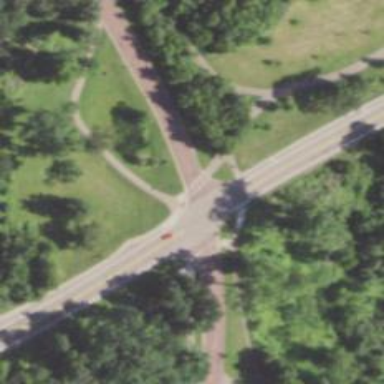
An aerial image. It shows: Unmarked asphalt crossing on cycleway road.